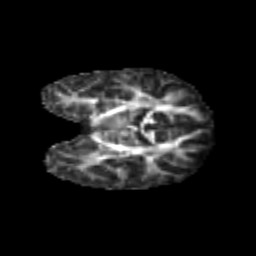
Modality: FA
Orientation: coronal
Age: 6
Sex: female
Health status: healthy